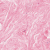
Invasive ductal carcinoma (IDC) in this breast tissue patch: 0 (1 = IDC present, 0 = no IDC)